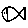
Label: fish